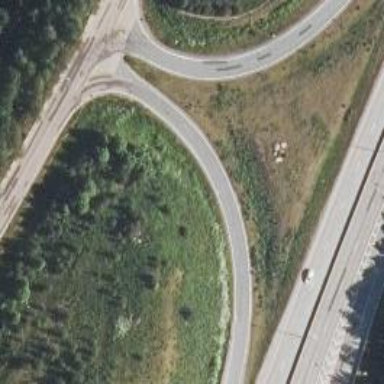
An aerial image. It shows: Tertiary trunk link highway.